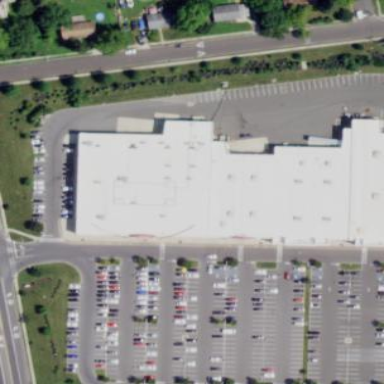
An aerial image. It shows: Building used as fitness center.